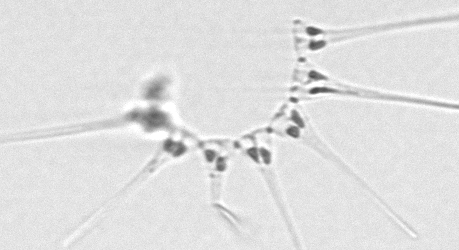
Label: Asterionellopsis_glacialis